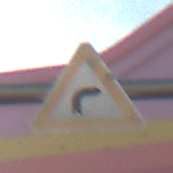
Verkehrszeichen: KurveRechts
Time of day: MorningAfternoon
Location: Outdoor (Special)
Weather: PartlyCloudy
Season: NotSpecified
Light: Natural